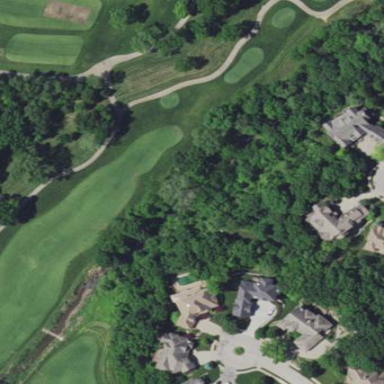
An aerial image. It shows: Golf fairway surrounded by grass.